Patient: sex M, age 61
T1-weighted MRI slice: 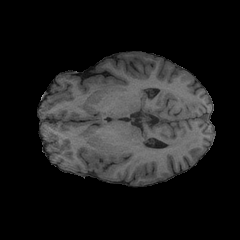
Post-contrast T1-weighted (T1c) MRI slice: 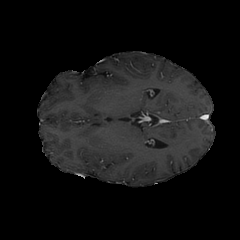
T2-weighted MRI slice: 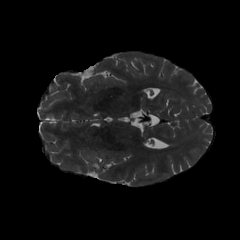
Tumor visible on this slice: yes
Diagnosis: Glioblastoma, IDH-wildtype
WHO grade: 4